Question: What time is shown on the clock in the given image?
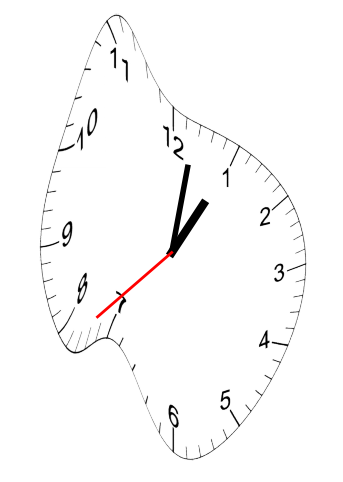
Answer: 01:01:38